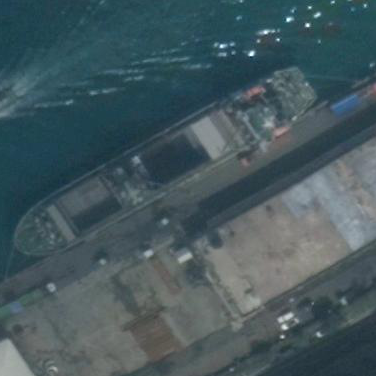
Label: Cargo_ship